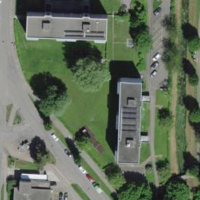
EUNIS habitat code: 55
Species observed at this site:
Ciconia ciconia